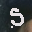
Label: 5